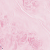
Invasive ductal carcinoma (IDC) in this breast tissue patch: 0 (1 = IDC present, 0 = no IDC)